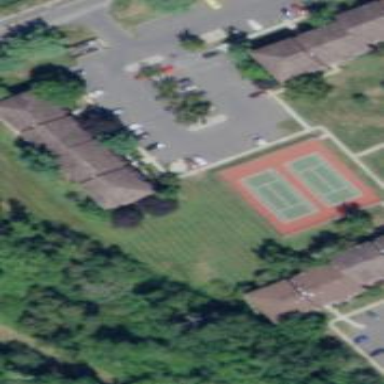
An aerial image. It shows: Tennis court on pitch.